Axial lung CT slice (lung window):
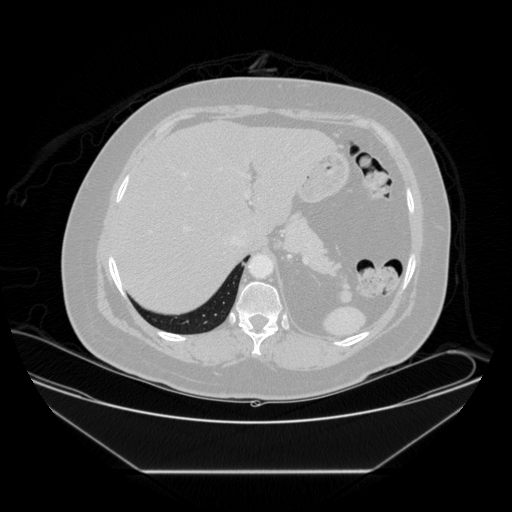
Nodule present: no